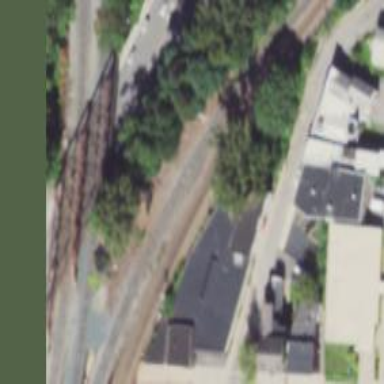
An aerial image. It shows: Railway track.